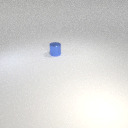
small blue metal cylinder